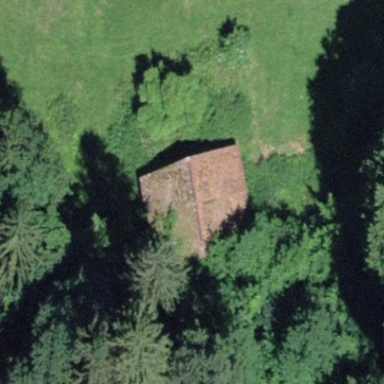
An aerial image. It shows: Farm auxiliary building.